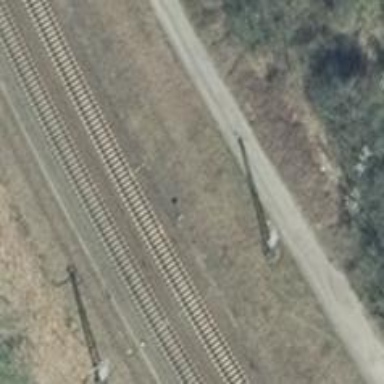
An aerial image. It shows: Railway signal.